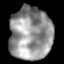
Tissue: lung
Cell type: Others
Senescence score: 0.2395
Nuclear area (px): 2190
Mean DAPI intensity: 149.412